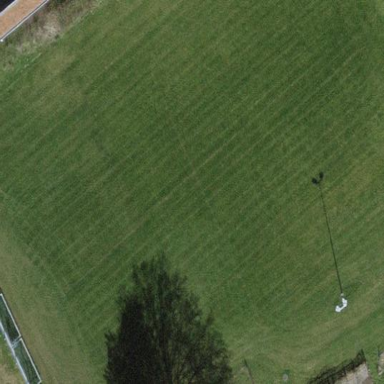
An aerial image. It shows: Soccer pitch with grass surface for leisure land.